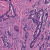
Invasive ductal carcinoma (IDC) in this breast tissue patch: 1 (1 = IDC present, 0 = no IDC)